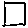
Label: square